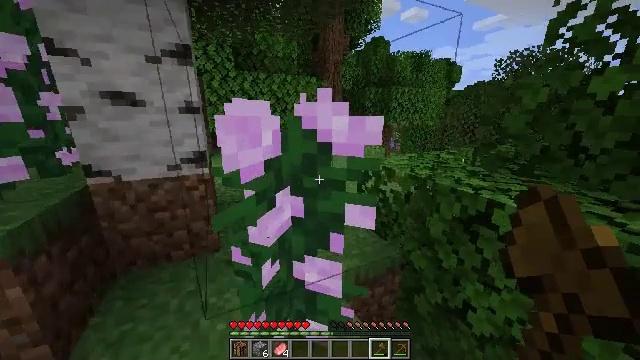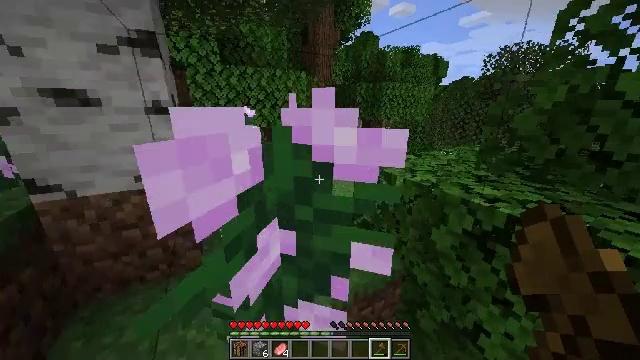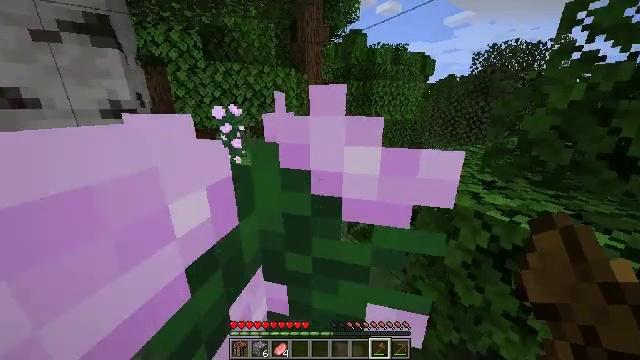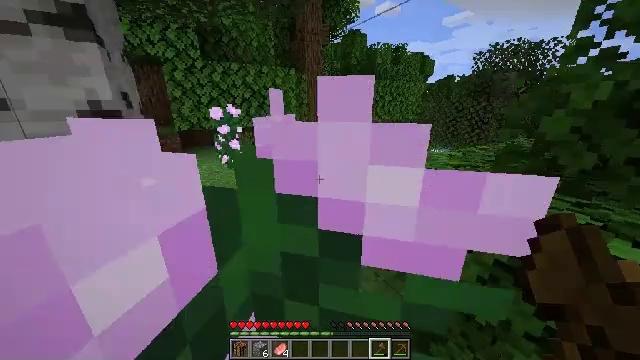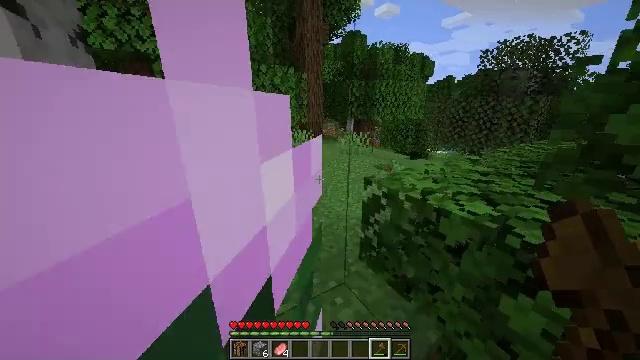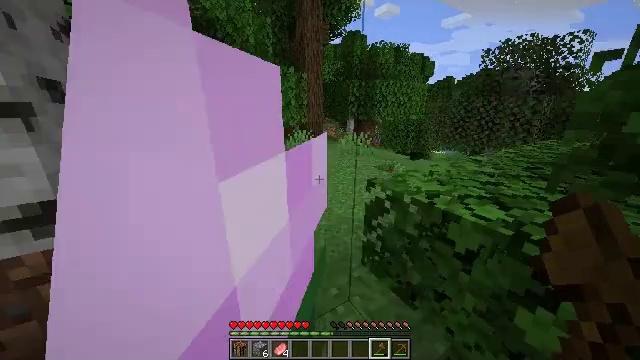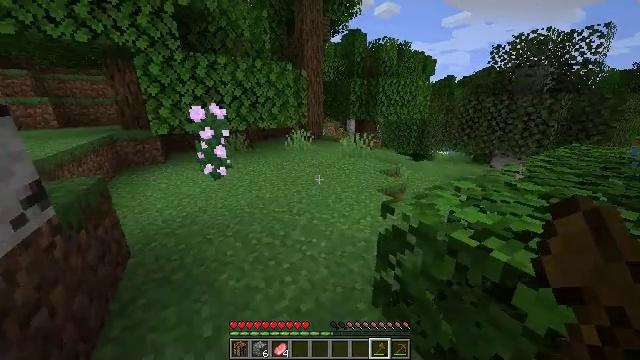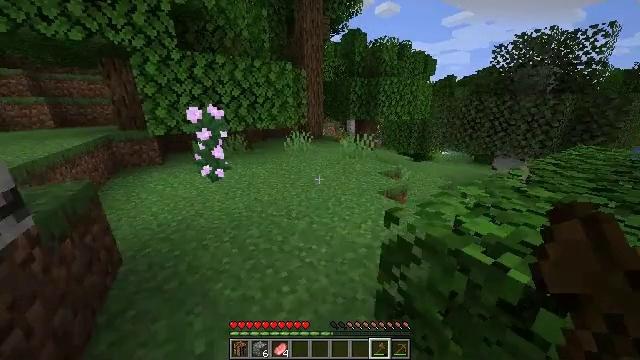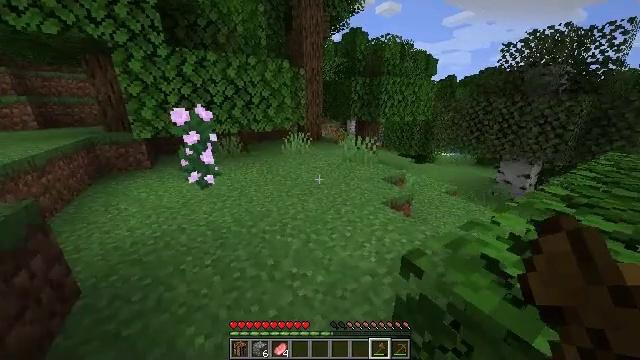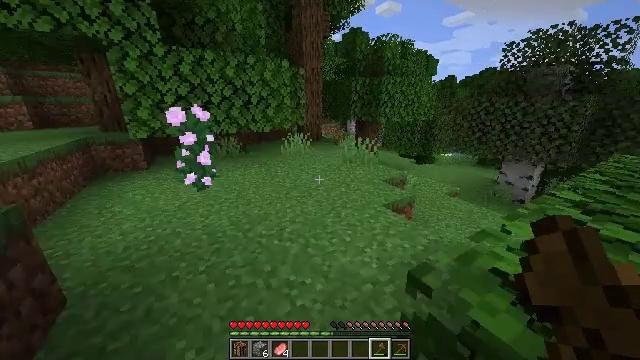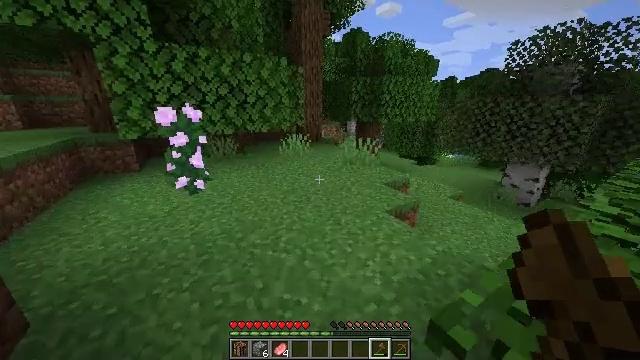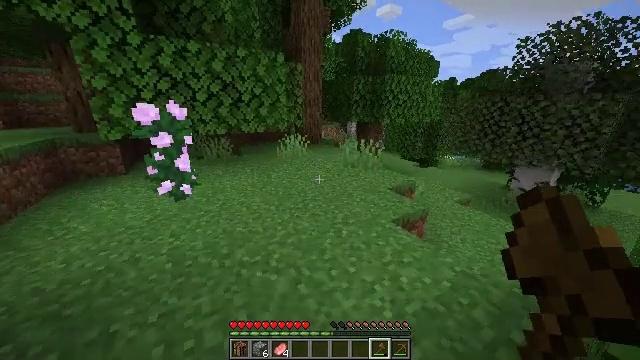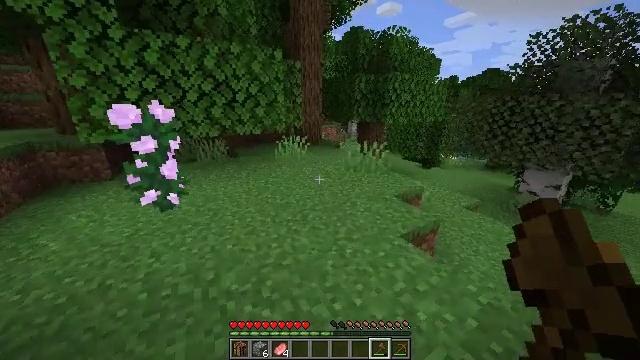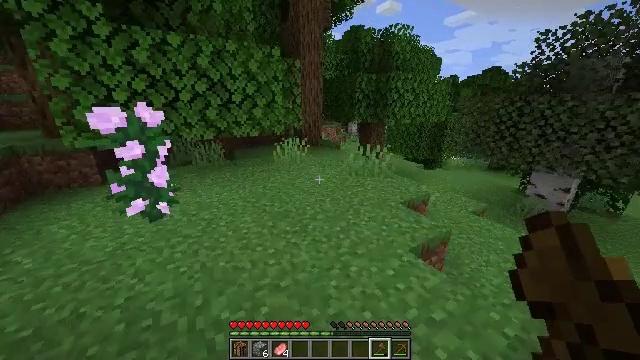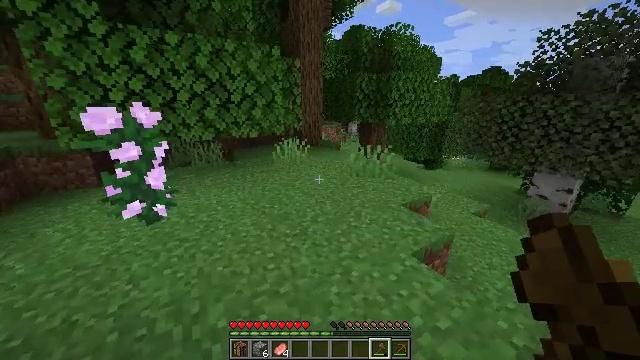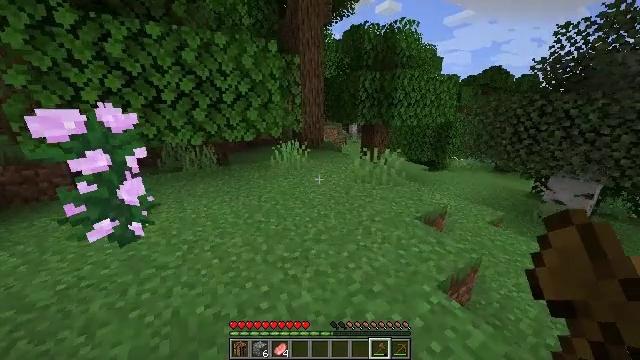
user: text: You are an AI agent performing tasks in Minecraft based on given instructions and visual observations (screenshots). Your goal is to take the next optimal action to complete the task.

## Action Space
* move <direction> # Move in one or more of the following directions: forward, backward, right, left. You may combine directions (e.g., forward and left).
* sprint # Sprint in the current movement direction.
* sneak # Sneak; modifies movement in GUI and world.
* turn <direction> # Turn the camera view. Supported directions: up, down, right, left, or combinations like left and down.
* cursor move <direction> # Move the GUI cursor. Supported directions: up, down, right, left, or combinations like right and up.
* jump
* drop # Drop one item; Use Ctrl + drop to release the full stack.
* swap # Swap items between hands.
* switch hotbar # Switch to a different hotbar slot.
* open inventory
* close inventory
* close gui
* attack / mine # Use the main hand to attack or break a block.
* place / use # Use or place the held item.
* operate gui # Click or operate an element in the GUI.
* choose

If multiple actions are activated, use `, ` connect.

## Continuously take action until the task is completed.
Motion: motion action
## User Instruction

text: Mine a lily of the valley.
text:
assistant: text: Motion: move forward, turn right and down
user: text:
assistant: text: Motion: move forward, turn right
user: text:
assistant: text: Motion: move forward
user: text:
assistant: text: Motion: move forward
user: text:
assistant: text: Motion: move forward
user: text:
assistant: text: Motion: move forward
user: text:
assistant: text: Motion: move forward
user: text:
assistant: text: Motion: move forward
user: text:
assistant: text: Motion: move forward
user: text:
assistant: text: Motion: move forward
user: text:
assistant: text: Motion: move forward
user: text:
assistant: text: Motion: move forward
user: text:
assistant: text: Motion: move forward
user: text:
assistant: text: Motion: move forward
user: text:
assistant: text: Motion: move forward
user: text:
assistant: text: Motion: move forward, turn right
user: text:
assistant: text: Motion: move forward, turn right and up
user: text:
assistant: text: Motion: move forward
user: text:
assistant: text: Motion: move forward
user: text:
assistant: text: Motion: move forward, turn right
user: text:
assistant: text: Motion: move forward
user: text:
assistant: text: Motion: move forward
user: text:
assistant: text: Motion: move forward
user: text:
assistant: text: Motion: move forward
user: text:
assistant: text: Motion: move forward
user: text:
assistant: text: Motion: move forward and move right
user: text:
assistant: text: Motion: move forward and move right
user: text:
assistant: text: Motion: move forward and move right
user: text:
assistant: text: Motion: move forward and move right
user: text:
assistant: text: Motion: move forward